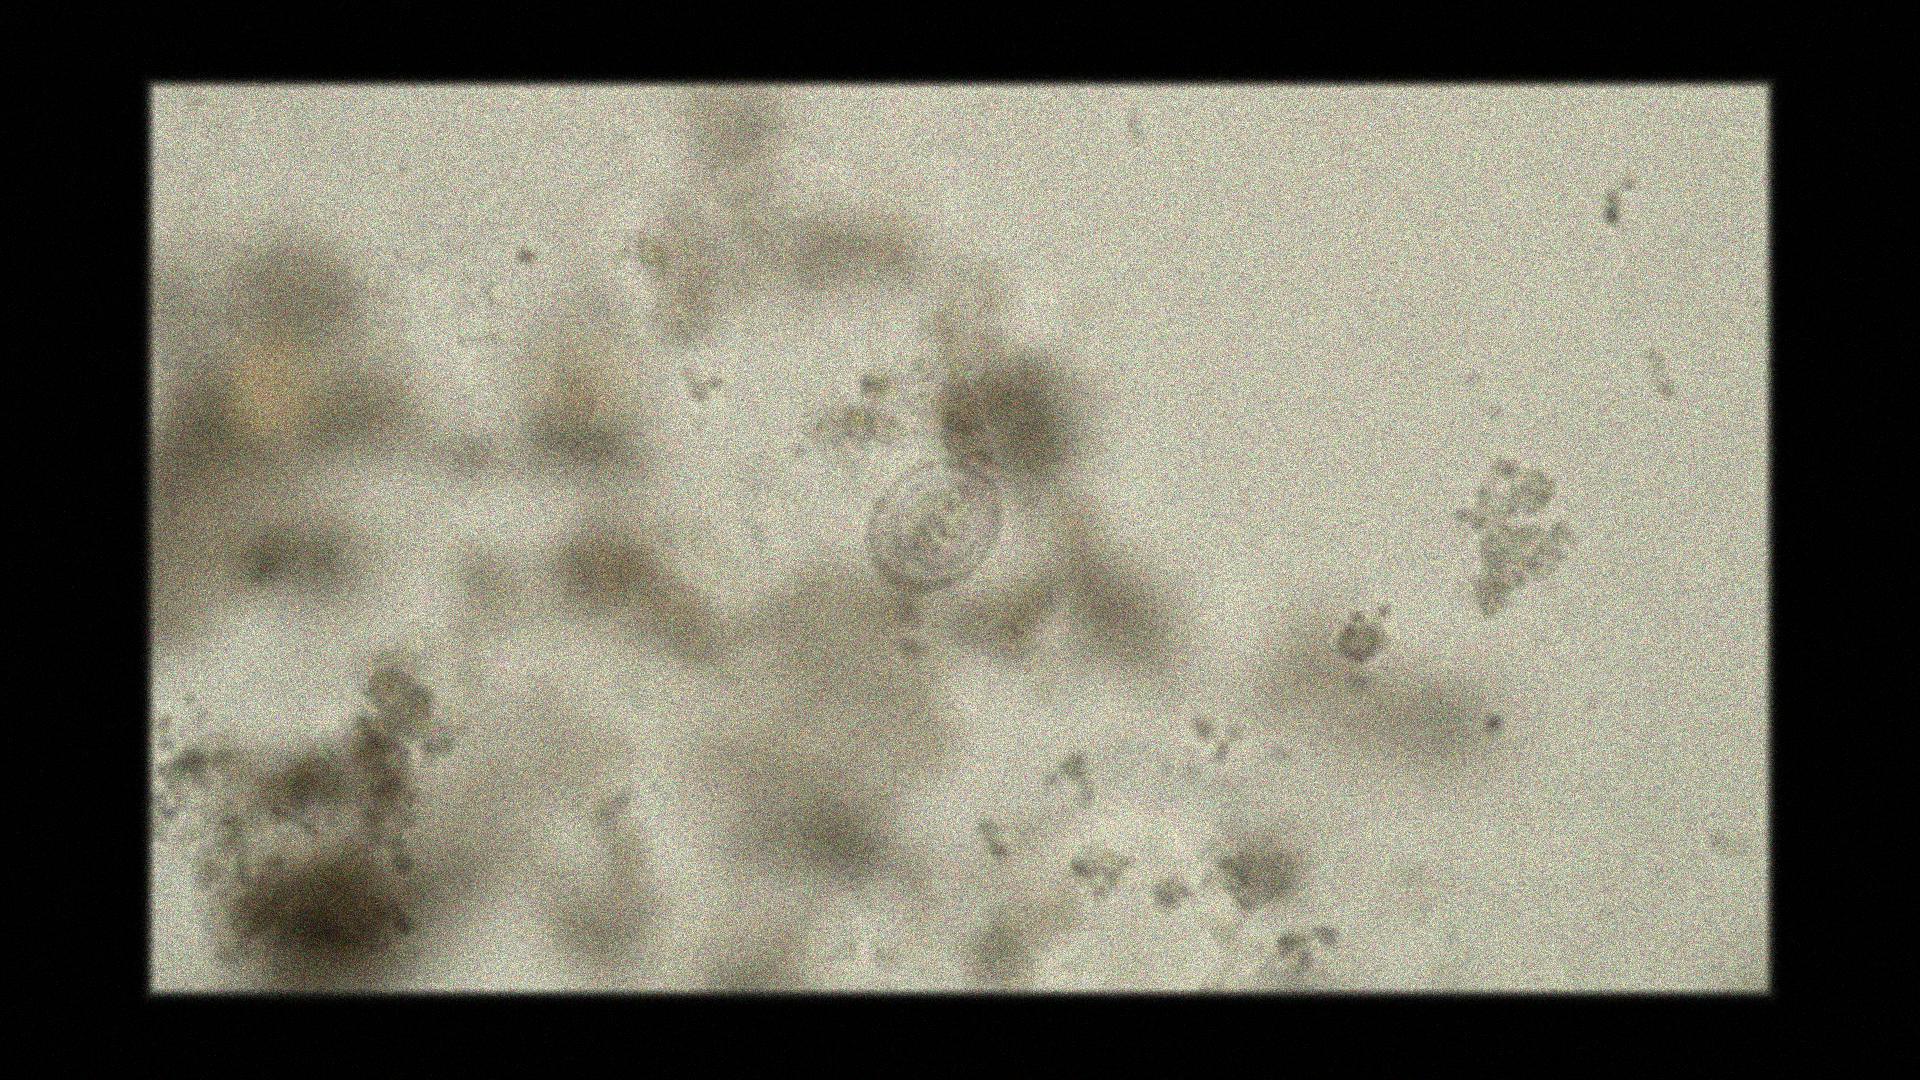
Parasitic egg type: Hymenolepis nana